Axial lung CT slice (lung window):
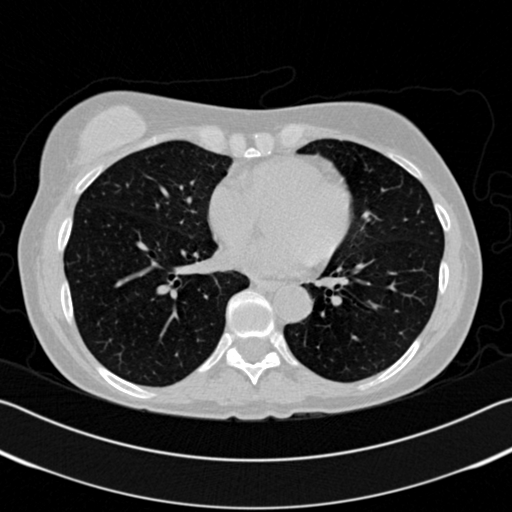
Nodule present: no